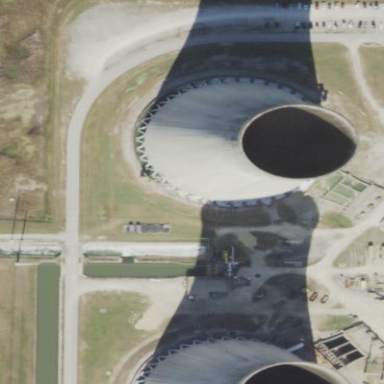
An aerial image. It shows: Building with cooling tower that serves as man-made structure.